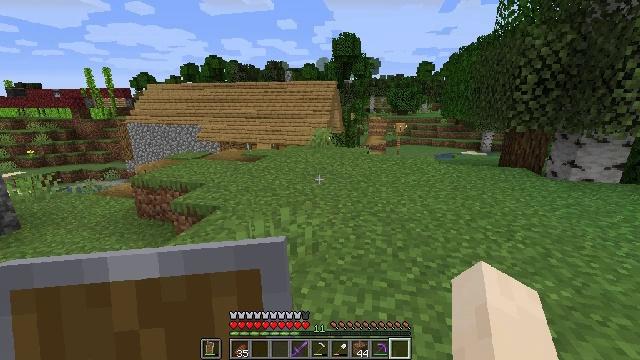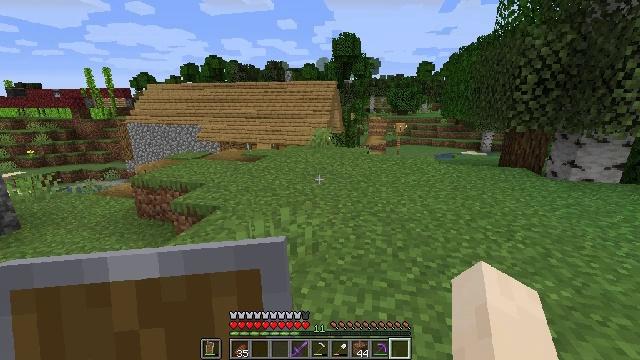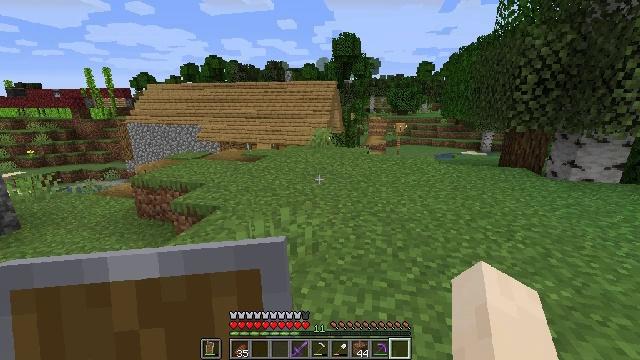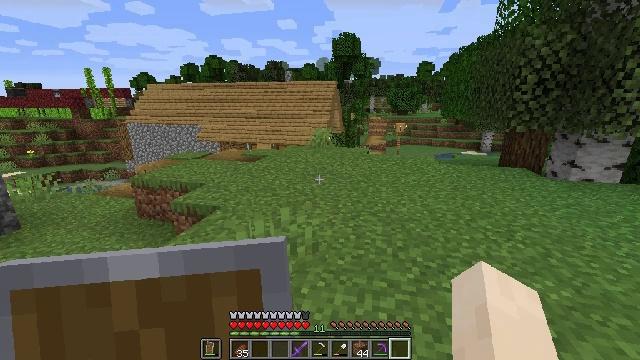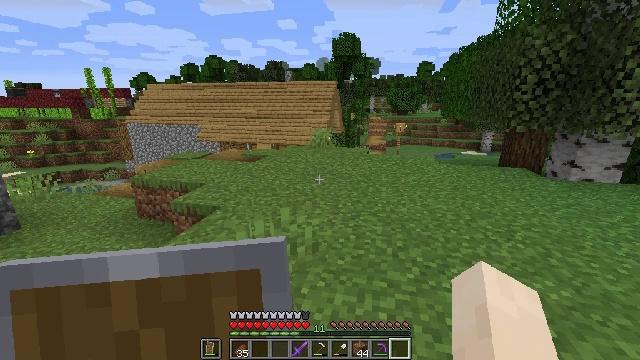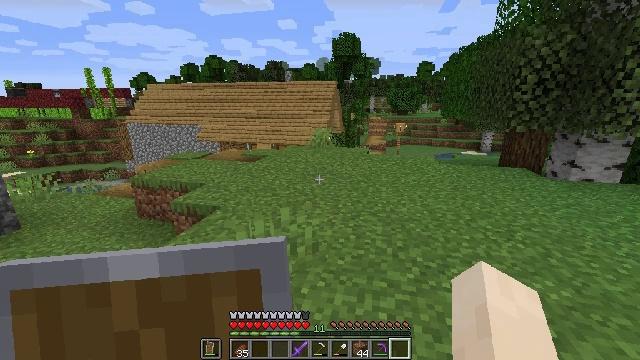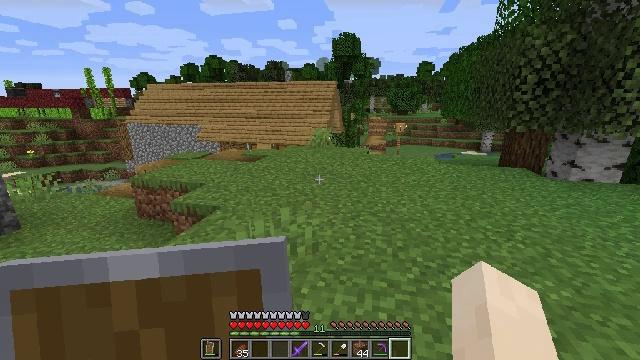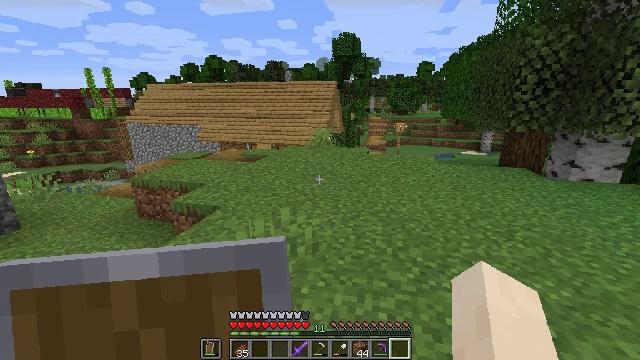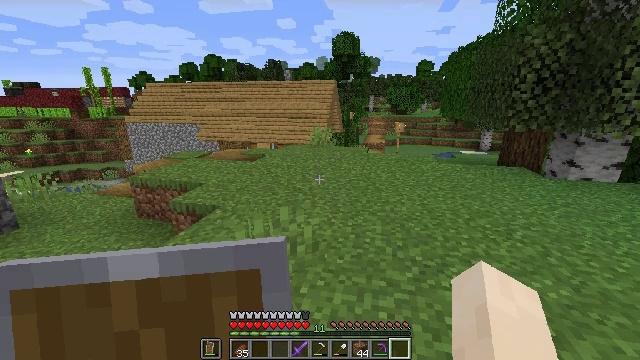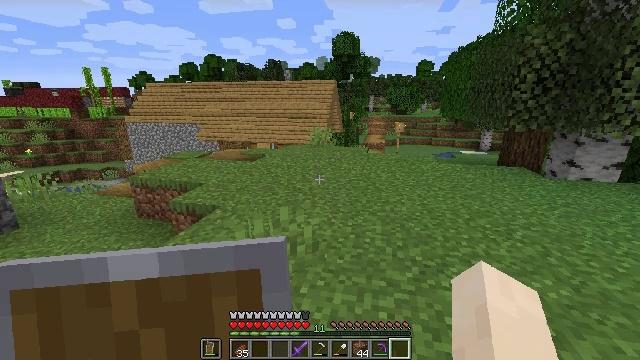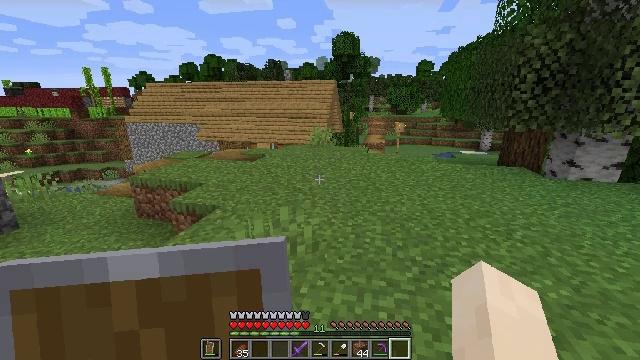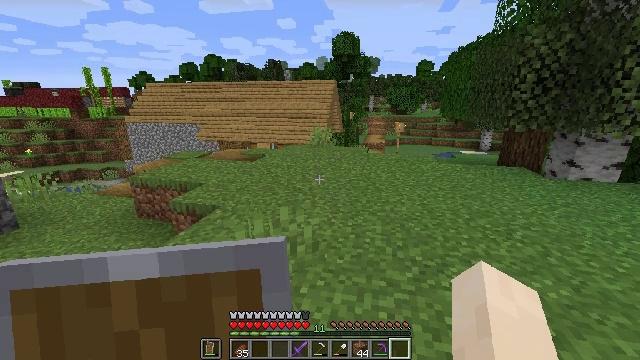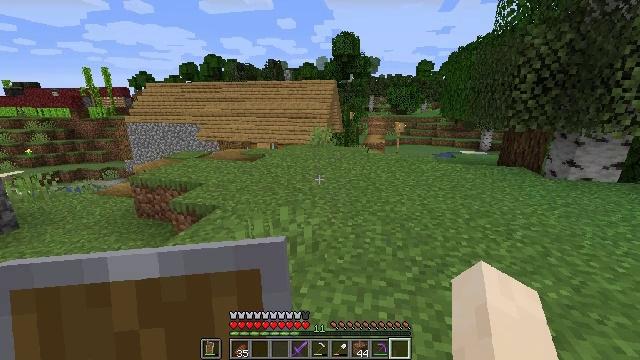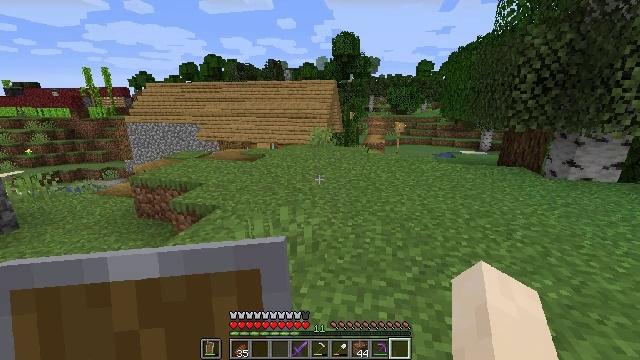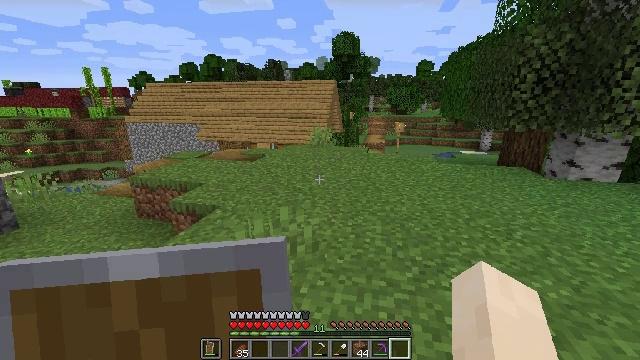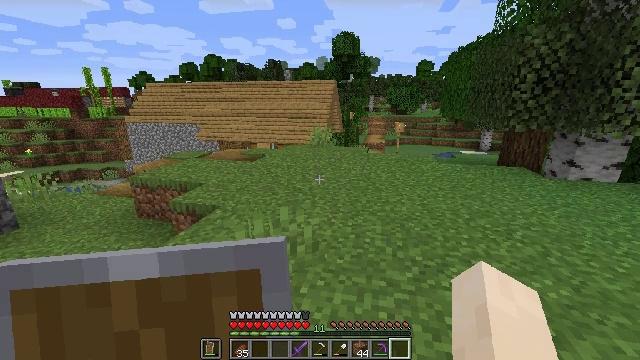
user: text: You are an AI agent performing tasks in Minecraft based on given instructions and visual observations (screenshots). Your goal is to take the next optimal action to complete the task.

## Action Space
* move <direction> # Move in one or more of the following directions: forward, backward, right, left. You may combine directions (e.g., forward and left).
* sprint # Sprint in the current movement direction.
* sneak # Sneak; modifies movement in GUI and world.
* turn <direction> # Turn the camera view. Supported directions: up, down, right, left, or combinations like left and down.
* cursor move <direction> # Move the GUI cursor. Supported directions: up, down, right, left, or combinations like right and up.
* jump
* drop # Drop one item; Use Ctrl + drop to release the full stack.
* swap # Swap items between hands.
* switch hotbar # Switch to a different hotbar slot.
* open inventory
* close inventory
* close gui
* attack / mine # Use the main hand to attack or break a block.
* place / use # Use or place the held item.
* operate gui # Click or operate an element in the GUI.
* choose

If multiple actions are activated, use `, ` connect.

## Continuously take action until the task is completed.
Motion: motion action
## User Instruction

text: Take 5 iron ingots and a chest to craft a hopper.
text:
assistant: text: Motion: no_op
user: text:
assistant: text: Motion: no_op
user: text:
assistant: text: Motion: no_op
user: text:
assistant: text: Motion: no_op
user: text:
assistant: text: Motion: no_op
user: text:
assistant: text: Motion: no_op
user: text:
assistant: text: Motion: no_op
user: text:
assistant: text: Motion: no_op
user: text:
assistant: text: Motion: no_op
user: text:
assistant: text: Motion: no_op
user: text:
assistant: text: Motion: no_op
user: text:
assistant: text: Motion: no_op
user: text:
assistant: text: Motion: no_op
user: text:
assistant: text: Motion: no_op
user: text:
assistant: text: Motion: no_op
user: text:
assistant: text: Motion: no_op
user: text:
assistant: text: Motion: no_op
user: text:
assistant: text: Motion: no_op
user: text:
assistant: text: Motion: no_op
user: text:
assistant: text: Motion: no_op
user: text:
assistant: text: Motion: no_op
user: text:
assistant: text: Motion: no_op
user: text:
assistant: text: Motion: no_op
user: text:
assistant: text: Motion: no_op
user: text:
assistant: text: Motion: no_op
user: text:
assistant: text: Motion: no_op
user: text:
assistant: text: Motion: no_op
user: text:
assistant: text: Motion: no_op
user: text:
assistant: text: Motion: no_op
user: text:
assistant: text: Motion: no_op